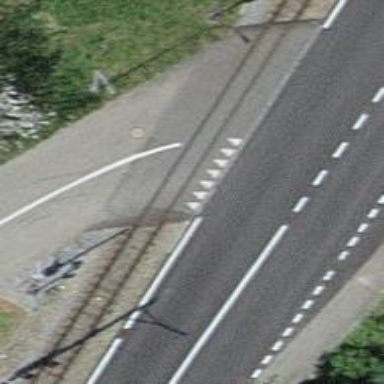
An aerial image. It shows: Railway level crossing.